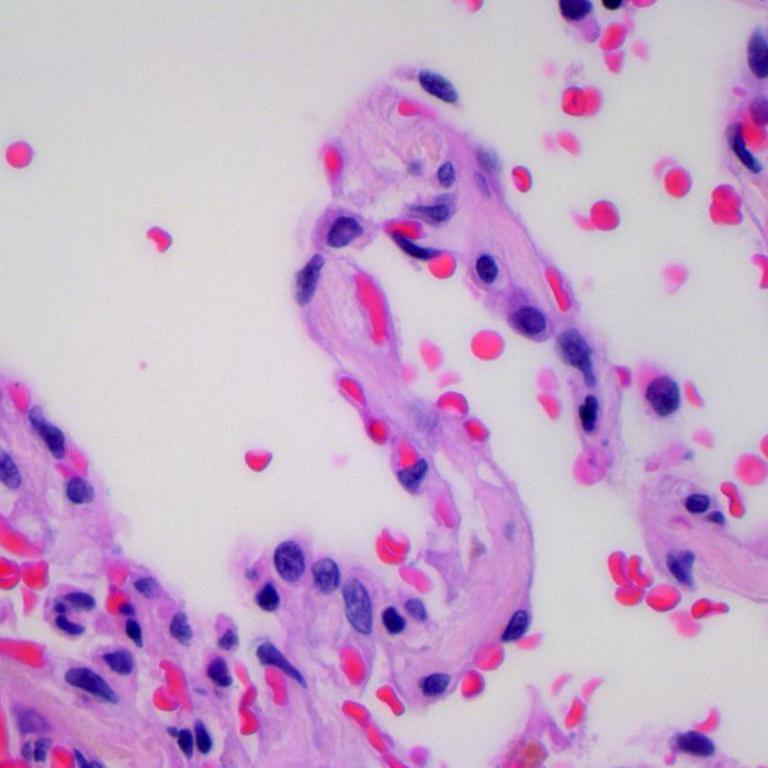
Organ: lung
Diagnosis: benign